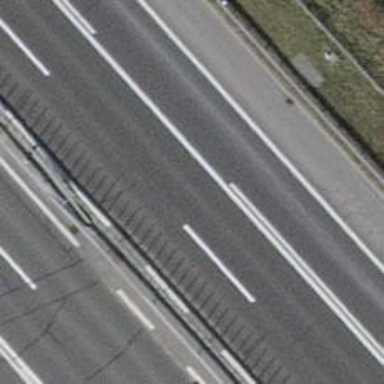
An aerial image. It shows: Asphalt motorway link.